Field crop: maize
Growth stage: 2
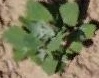
Species: chenopodium